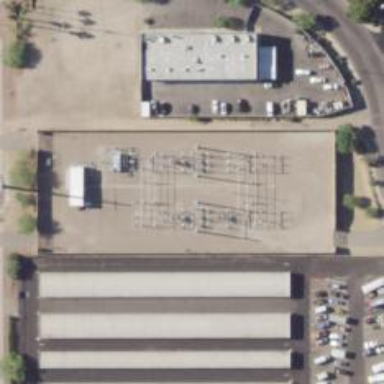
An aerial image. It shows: Switch for power supply.